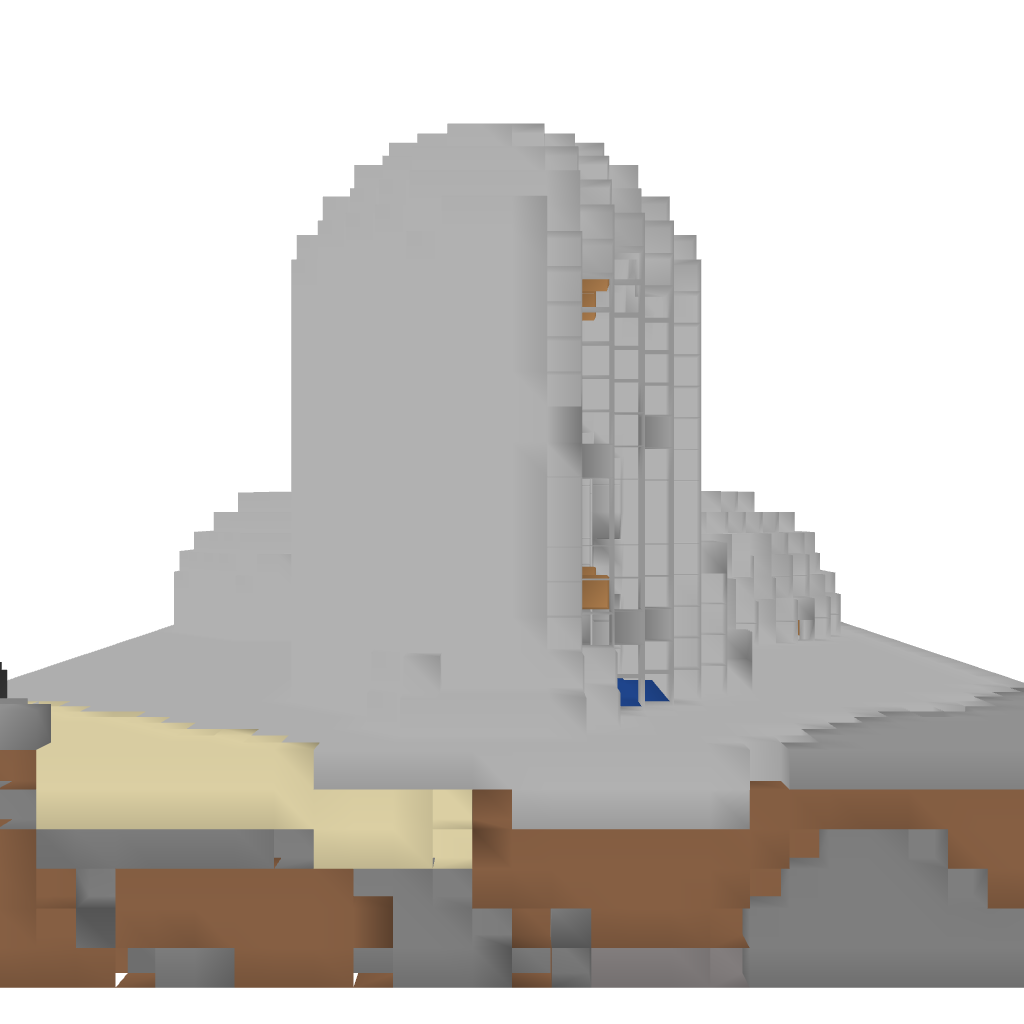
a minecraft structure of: Water Palace